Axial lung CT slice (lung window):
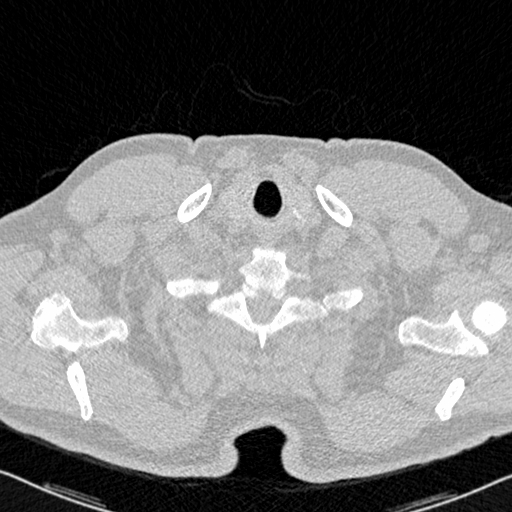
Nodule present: no